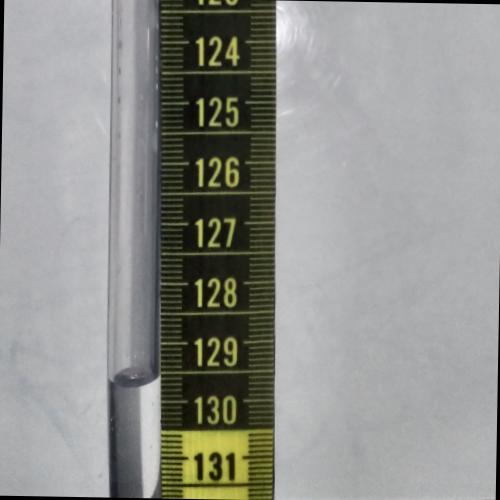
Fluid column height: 129.6 cm